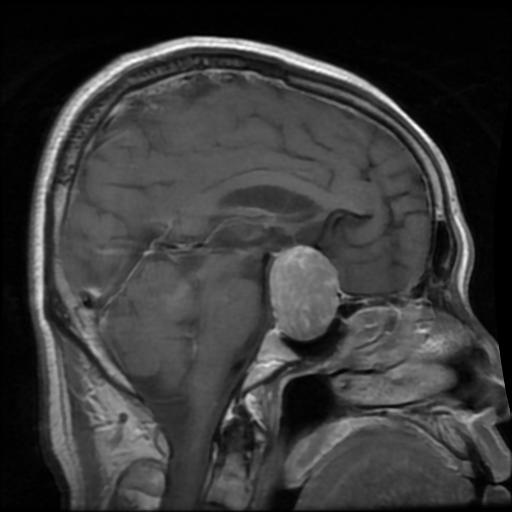
Label: pituitary